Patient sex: M
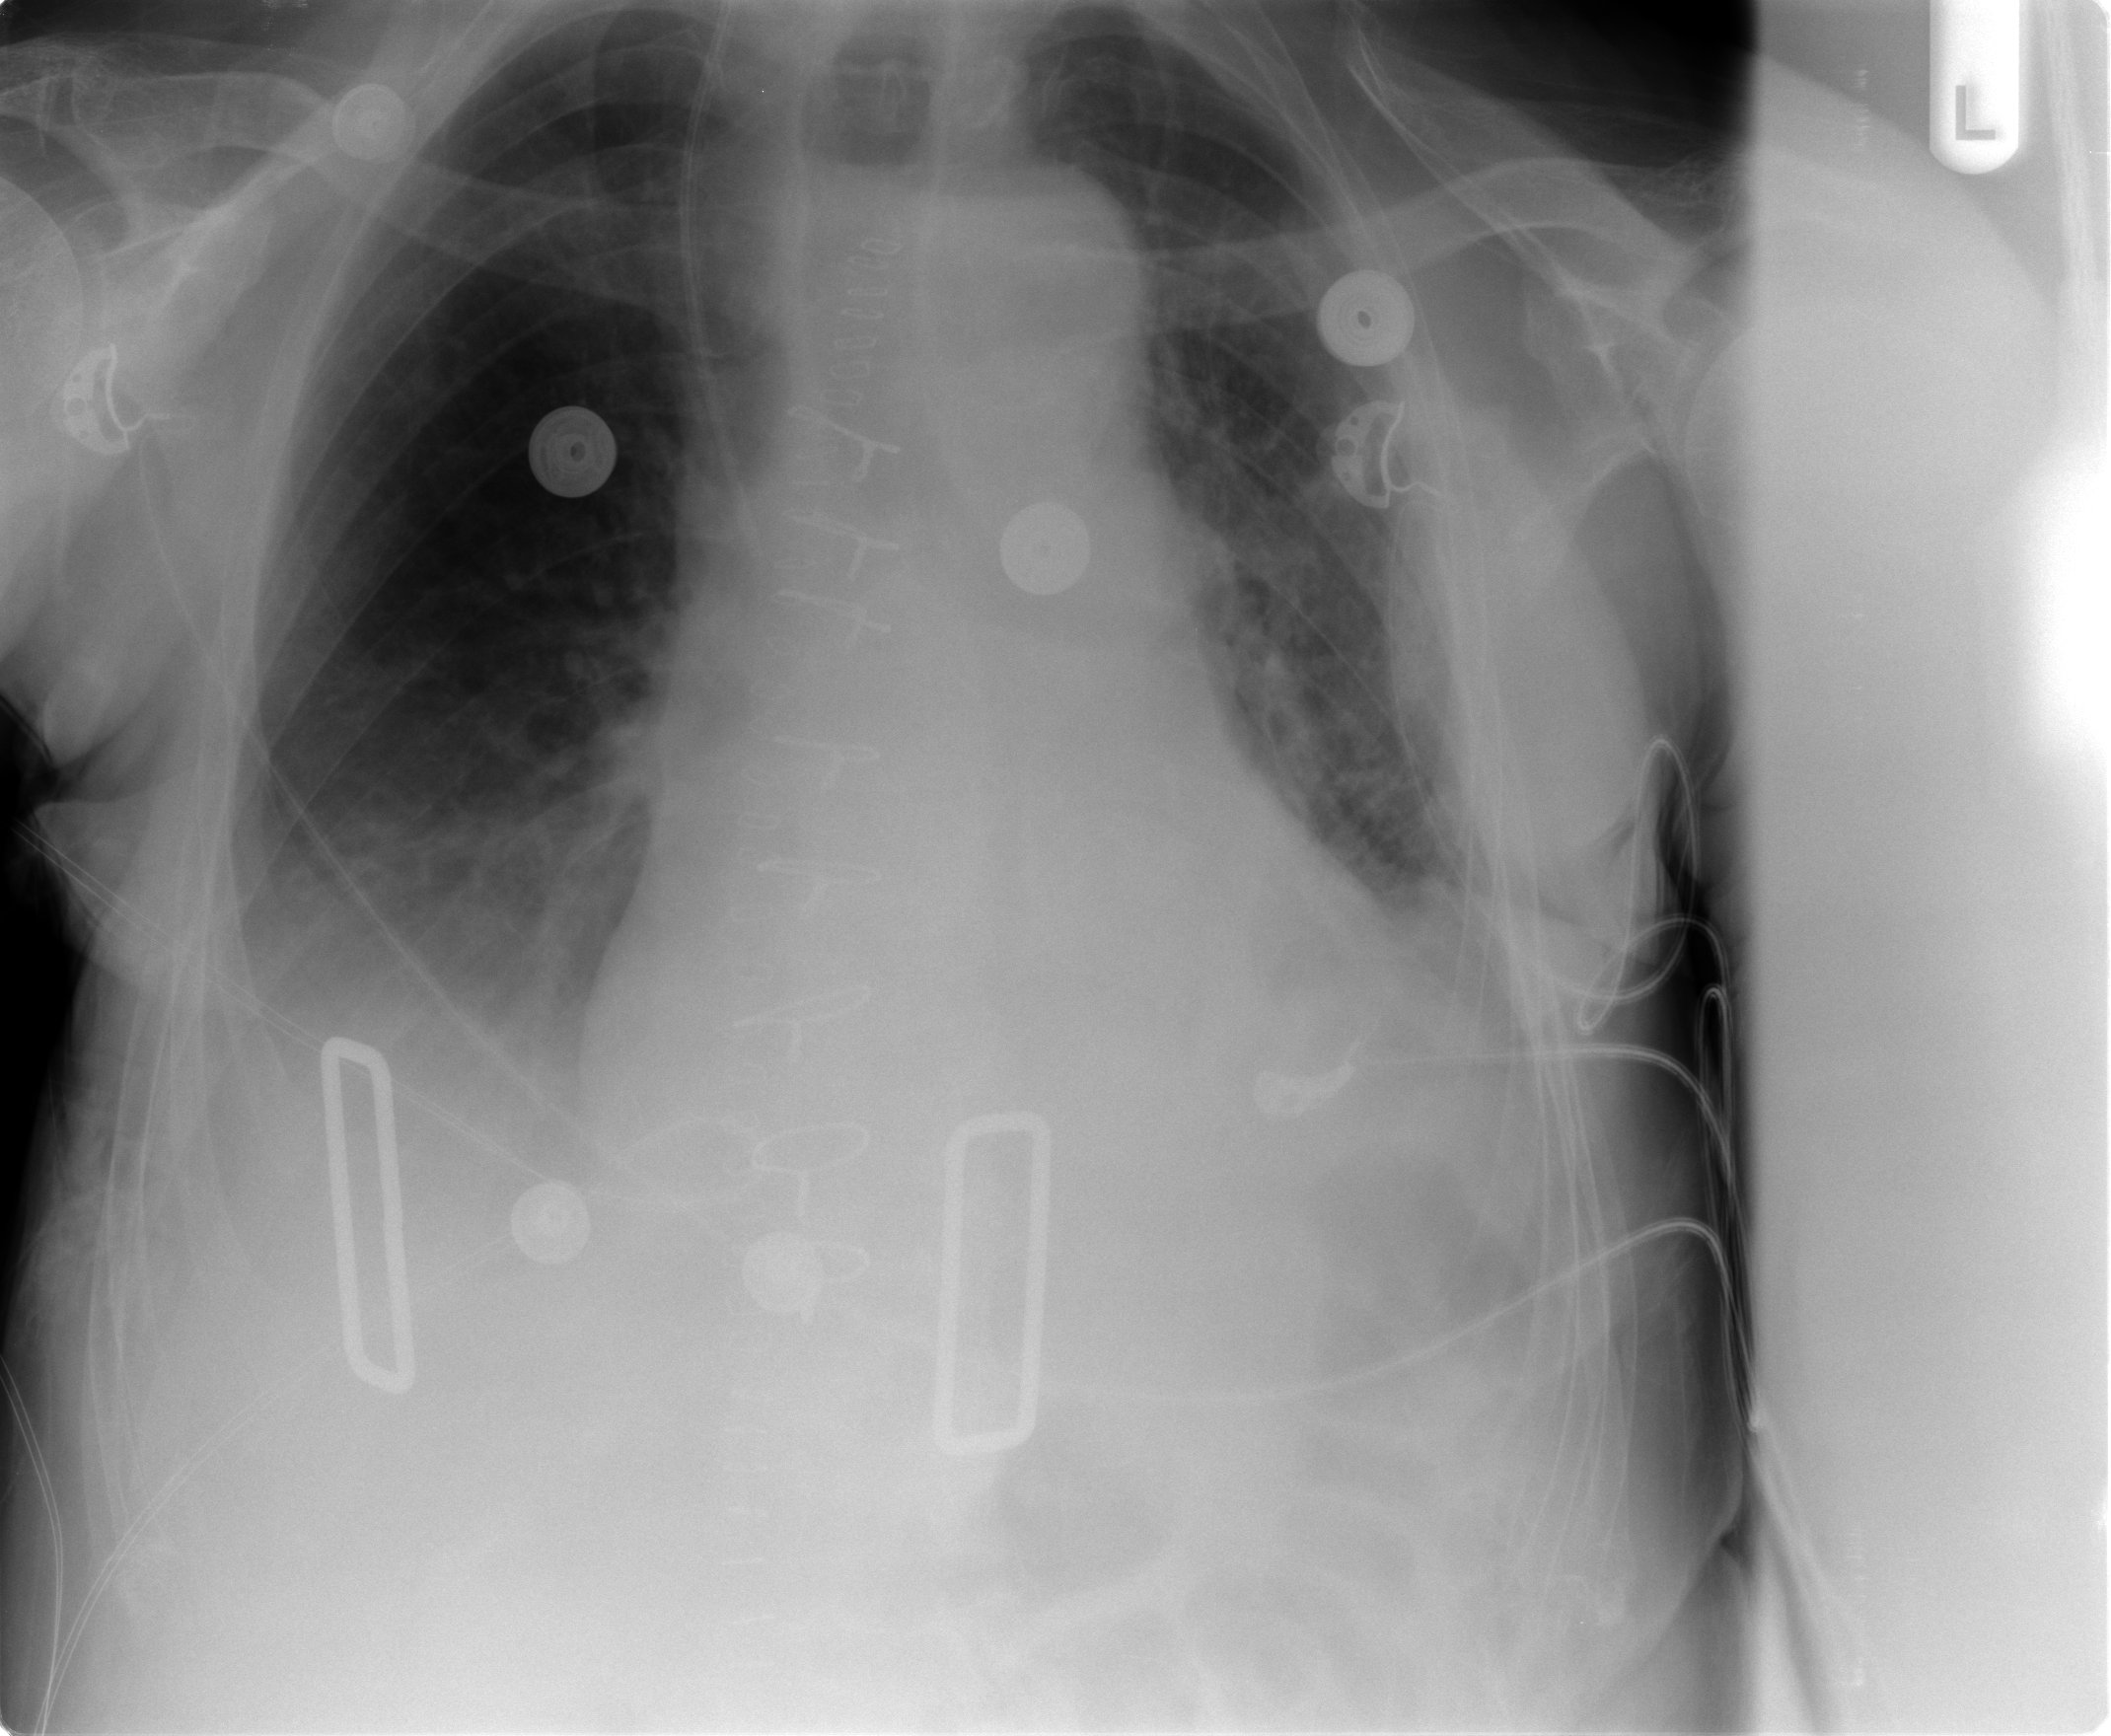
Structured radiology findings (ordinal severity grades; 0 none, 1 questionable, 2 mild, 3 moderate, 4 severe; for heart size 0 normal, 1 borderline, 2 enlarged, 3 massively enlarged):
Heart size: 2
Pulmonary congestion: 2
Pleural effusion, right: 3
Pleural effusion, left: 2
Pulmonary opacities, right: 0
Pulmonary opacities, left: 1
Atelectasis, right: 2
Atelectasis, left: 3